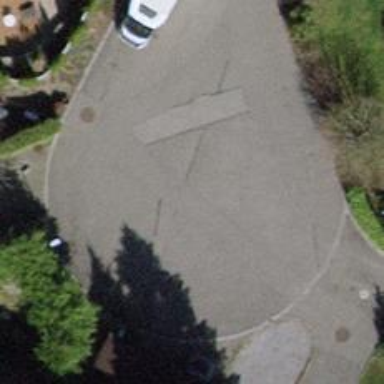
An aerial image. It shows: Mini roundabout on the road.